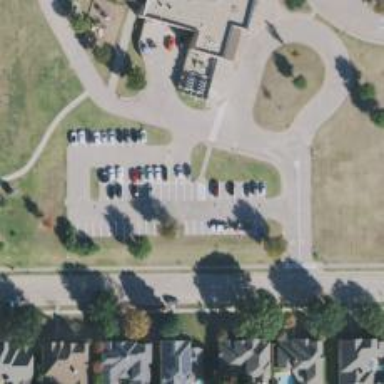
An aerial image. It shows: Parking space.